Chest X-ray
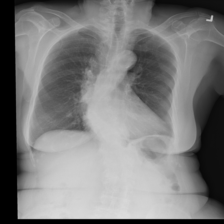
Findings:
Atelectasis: negative
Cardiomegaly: negative
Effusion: negative
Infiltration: negative
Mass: negative
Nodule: negative
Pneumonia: negative
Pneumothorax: negative
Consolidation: negative
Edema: negative
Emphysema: negative
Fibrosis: negative
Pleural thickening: negative
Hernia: negative